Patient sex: M
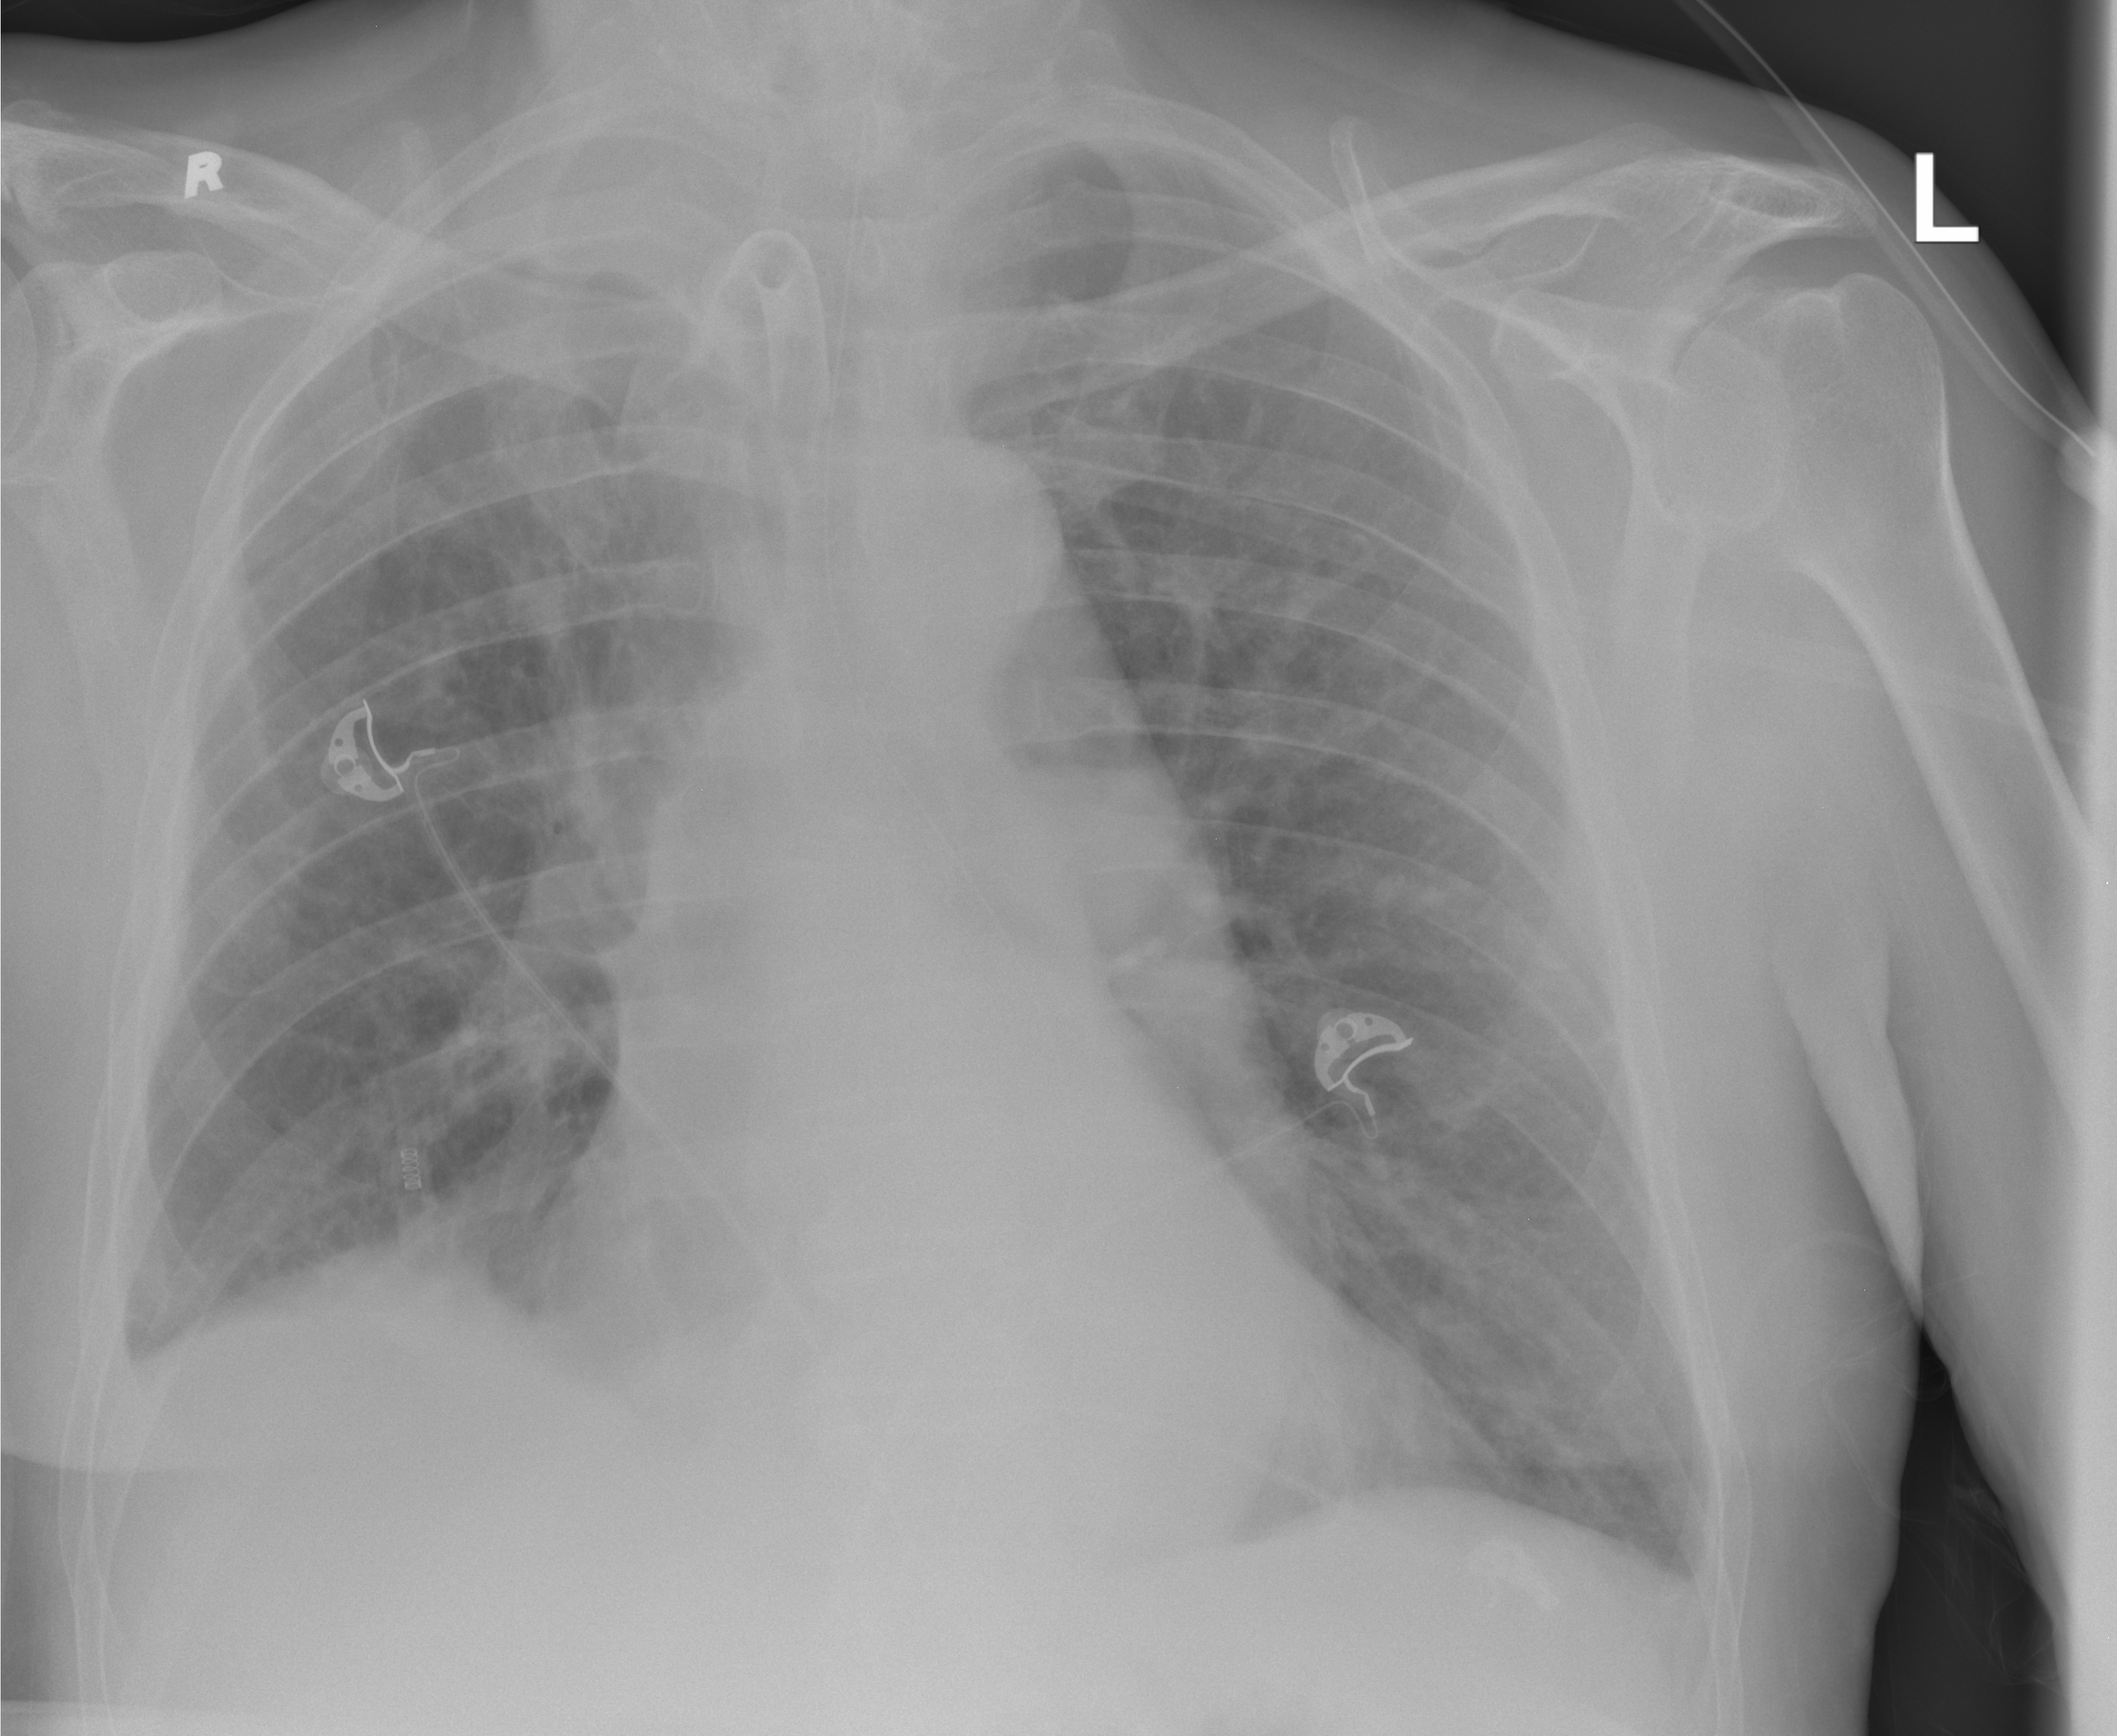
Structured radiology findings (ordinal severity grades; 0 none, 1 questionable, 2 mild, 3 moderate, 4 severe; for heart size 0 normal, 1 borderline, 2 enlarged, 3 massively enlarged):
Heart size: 1
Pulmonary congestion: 2
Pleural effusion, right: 1
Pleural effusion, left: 1
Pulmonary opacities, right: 0
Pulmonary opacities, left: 0
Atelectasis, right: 2
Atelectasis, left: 0